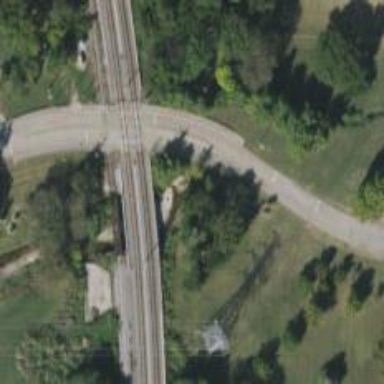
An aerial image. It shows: Bridge for light rail electrified with contact line.